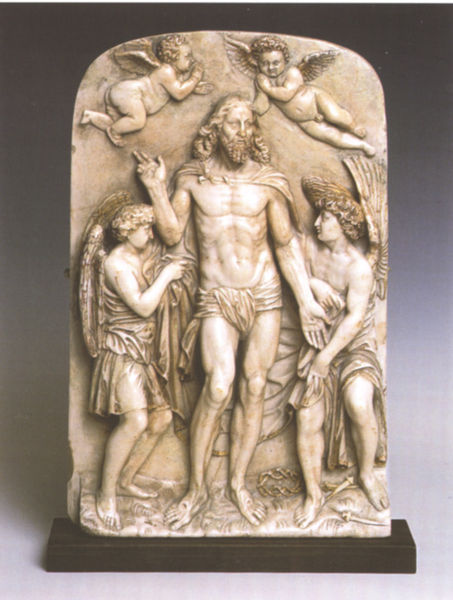
Titel: Erbärmdechristus
Künstler: Leonhard Kern
Institution: Frankfurt a. M., Liebieghaus
Schlagwörter: flügel, gruppe, hand, lendenschurz, nackt, geste, marmor, bart, stein, kinder, engel, skulptur, relief, füße, muskeln, plastik, lendentuch, schnitzerei, christus, jesus, kreuzigung, segen, segnung, putten, dornenkrone, auferstehung, himmelfahrt, segnend, reilef, jesus steht auf